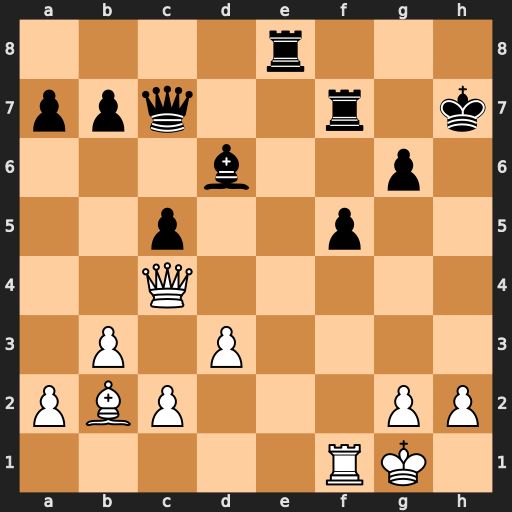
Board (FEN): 4r3/ppq2r1k/3b2p1/2p2p2/2Q5/1P1P4/PBP3PP/5RK1
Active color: w
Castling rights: -
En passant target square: -
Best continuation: Qh4+ Kg8 Qh8#